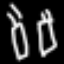
Label: pants